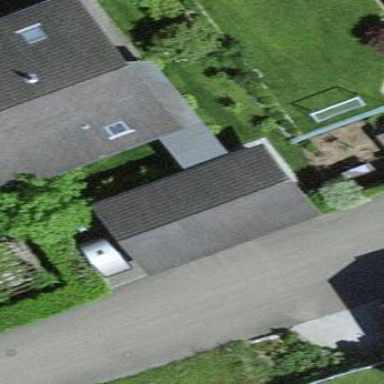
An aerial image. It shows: View of roof of building.